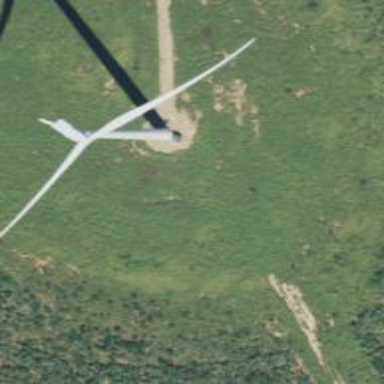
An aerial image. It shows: Wind generator powered by horizontal-axis wind turbine.